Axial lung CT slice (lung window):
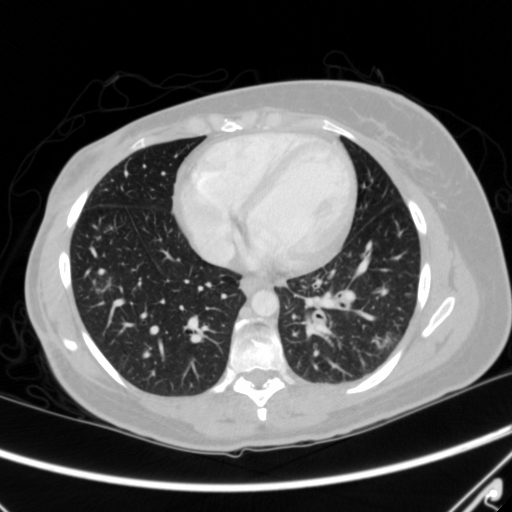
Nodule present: no